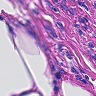
Metastatic tissue present: yes